Field crop: maize
Growth stage: 2
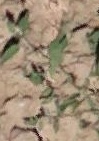
Species: atriplex